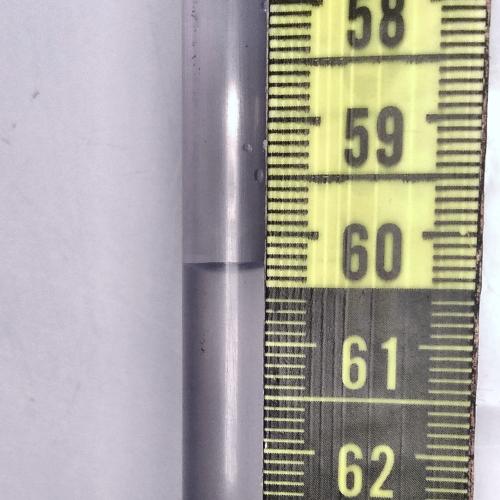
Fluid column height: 60.3 cm